Field crop: tomato
Growth stage: 2
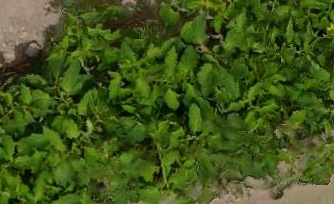
Species: tomato